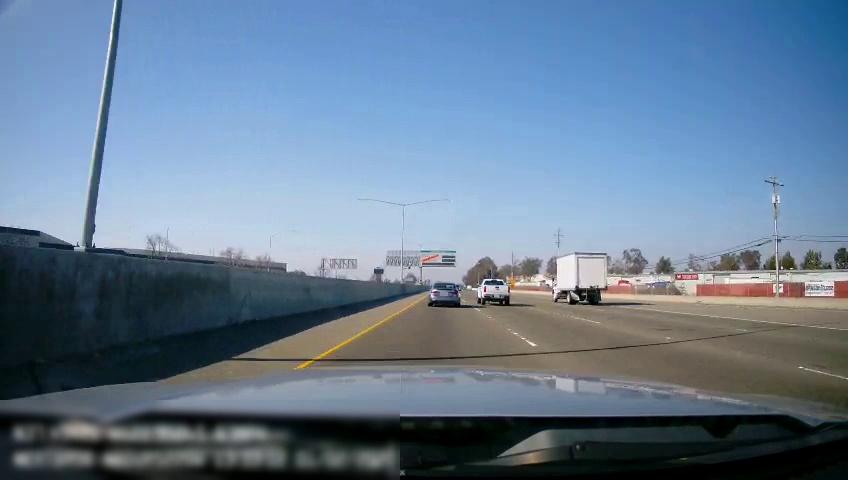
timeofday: Day
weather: Sunny
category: Drivable Space
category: Vehicles | Truck
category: Vehicles | Car
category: Vehicles | Other LV
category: Lanes | Alternate Lane
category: Lanes | Current Lane
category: Lanes | Current Lane
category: Lanes | Alternate Lane
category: Lanes | Alternate Lane